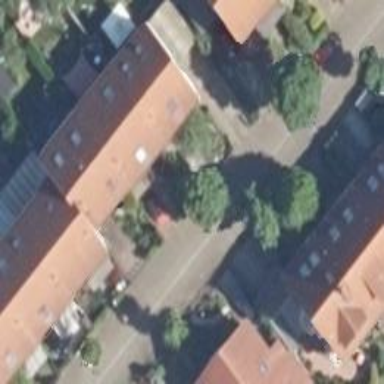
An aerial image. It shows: Terrace building.